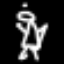
Label: angel